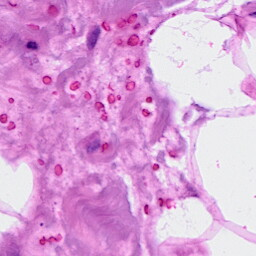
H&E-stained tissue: Breast